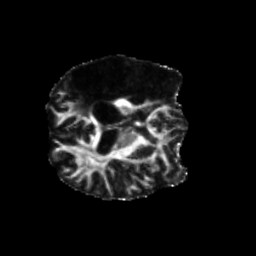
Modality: FA
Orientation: axial
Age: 49
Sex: male
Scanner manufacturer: siemens
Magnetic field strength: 3 T
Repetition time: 5.25 s
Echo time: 0.08 s